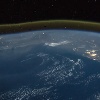
Label: water